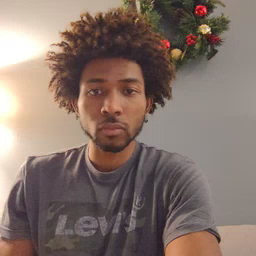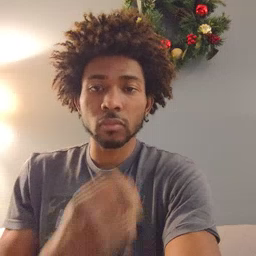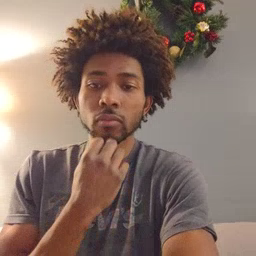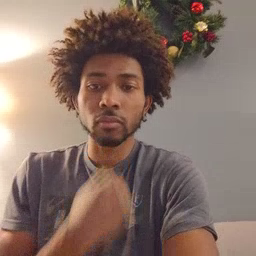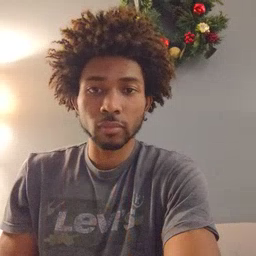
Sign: underwear